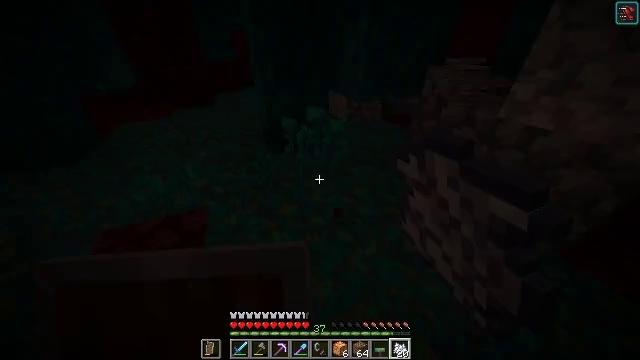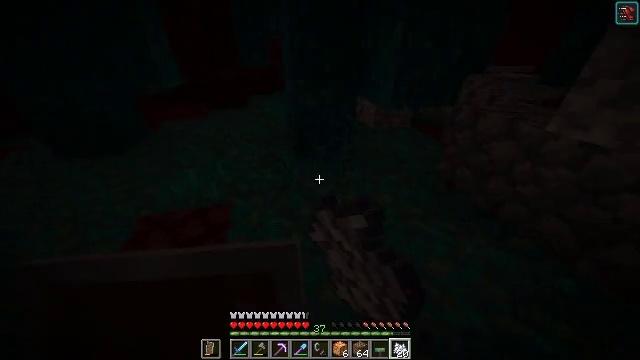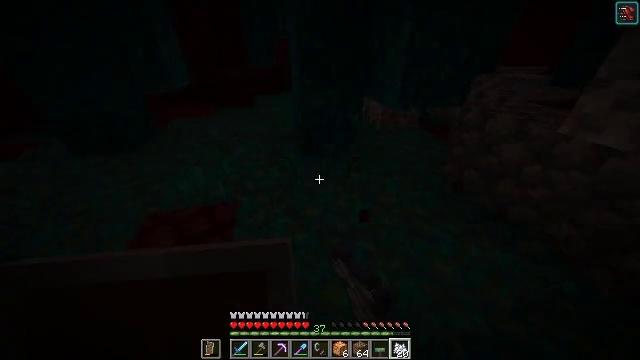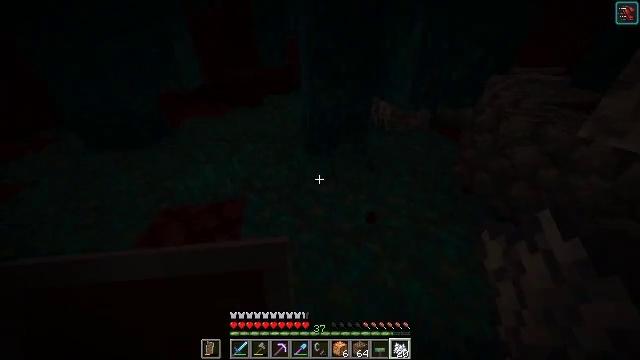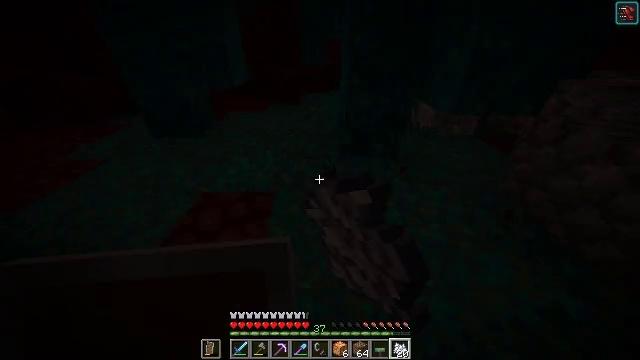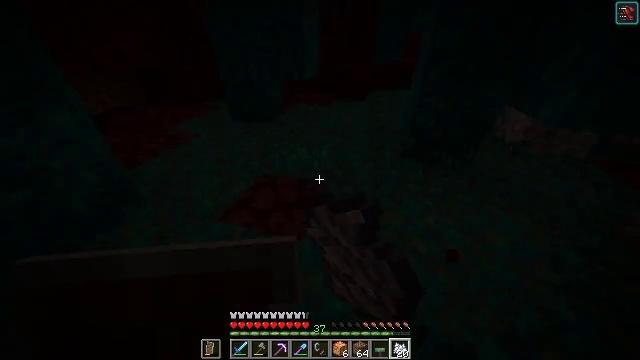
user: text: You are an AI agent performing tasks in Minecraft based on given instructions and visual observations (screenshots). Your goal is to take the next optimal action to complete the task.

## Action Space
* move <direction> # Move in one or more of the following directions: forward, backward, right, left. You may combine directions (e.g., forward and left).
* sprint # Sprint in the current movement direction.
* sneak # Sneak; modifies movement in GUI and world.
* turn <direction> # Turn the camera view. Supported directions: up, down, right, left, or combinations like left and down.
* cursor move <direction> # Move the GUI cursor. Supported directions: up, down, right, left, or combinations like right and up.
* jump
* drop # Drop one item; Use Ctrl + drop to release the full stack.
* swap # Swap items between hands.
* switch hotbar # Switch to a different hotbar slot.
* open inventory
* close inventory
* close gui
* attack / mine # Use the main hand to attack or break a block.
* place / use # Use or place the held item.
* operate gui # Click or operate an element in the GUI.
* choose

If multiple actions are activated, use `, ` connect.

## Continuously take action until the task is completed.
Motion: motion action
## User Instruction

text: Gather warped roots in the Nether.
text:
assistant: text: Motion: turn left and up, attack / mine
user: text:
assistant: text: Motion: turn left, attack / mine
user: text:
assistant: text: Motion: turn left, attack / mine
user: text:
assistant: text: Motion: turn left, attack / mine
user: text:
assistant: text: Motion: turn left and down, attack / mine
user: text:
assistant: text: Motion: attack / mine